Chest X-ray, AP view. Patient: 55 years old, sex F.
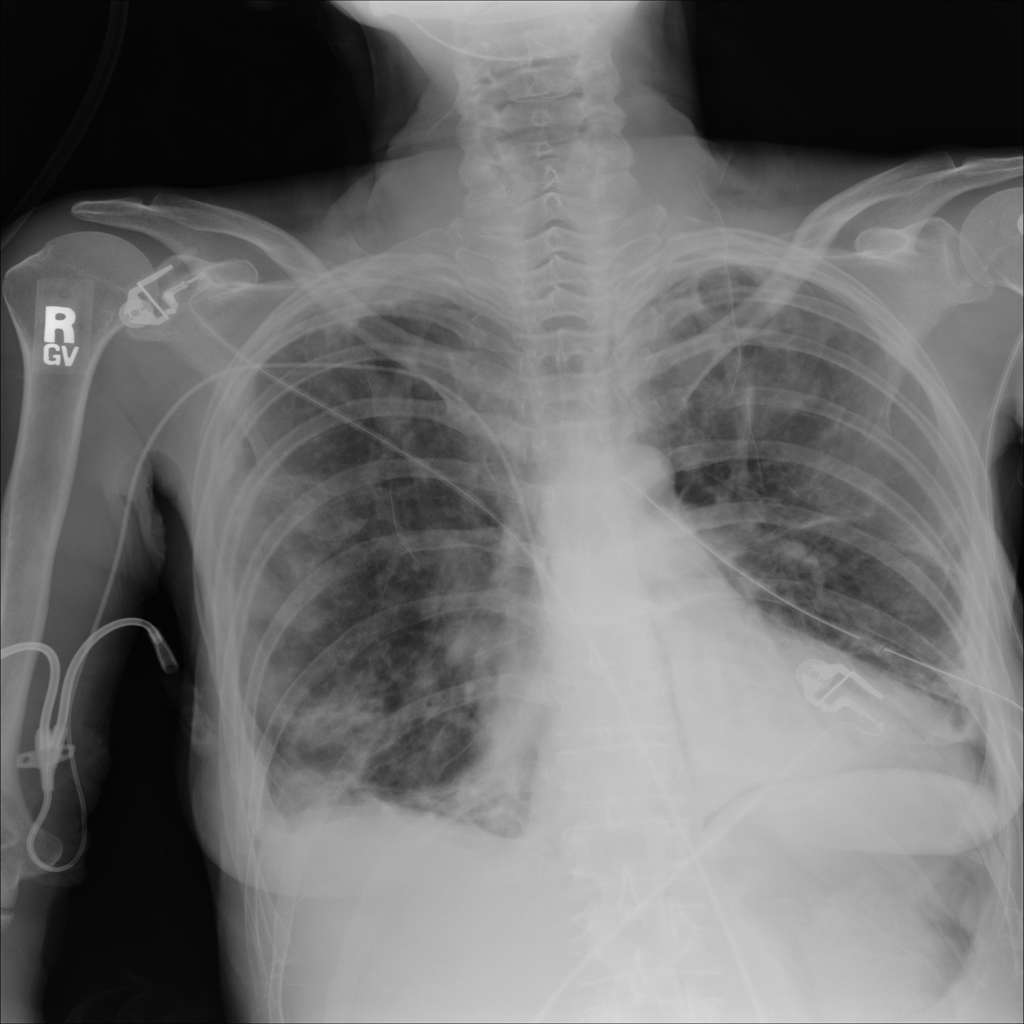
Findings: Consolidation, Infiltration, Pneumothorax